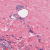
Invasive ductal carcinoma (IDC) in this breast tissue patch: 0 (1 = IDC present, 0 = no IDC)